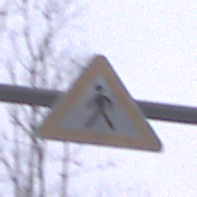
Verkehrszeichen: FussgaengerRechts
Umgebung: Outdoor, Nature
Tageszeit: Midday
Wetter: Overcast
Licht: Natural
Jahreszeit: Autumn
Kontrast: LowContrast